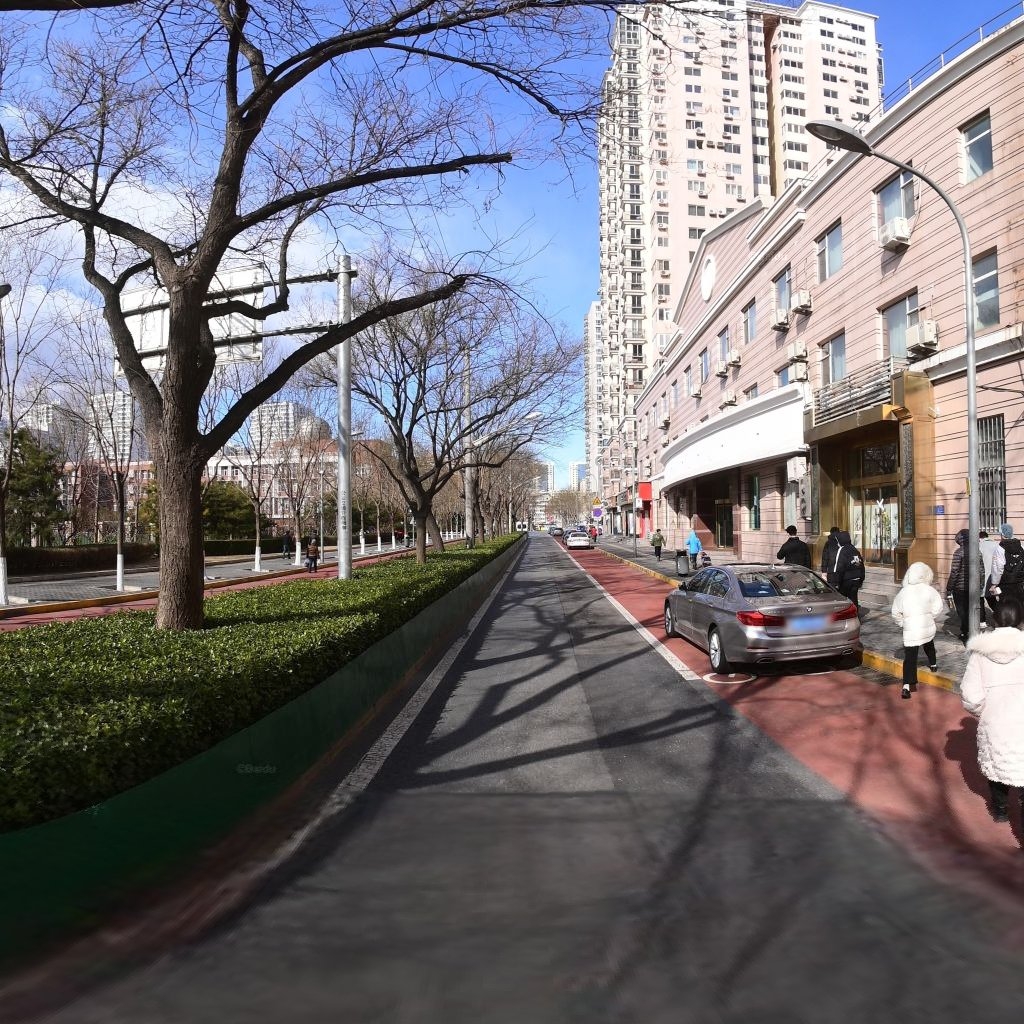
Region: Xicheng
Road damage annotations: longitudinal crack